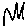
Label: zigzag